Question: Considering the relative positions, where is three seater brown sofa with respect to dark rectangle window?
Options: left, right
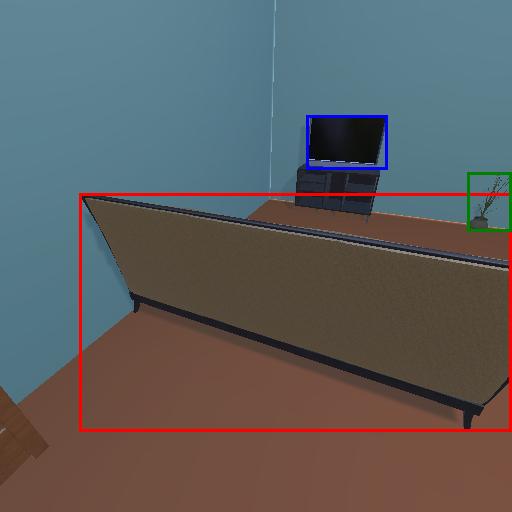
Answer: left